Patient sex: M
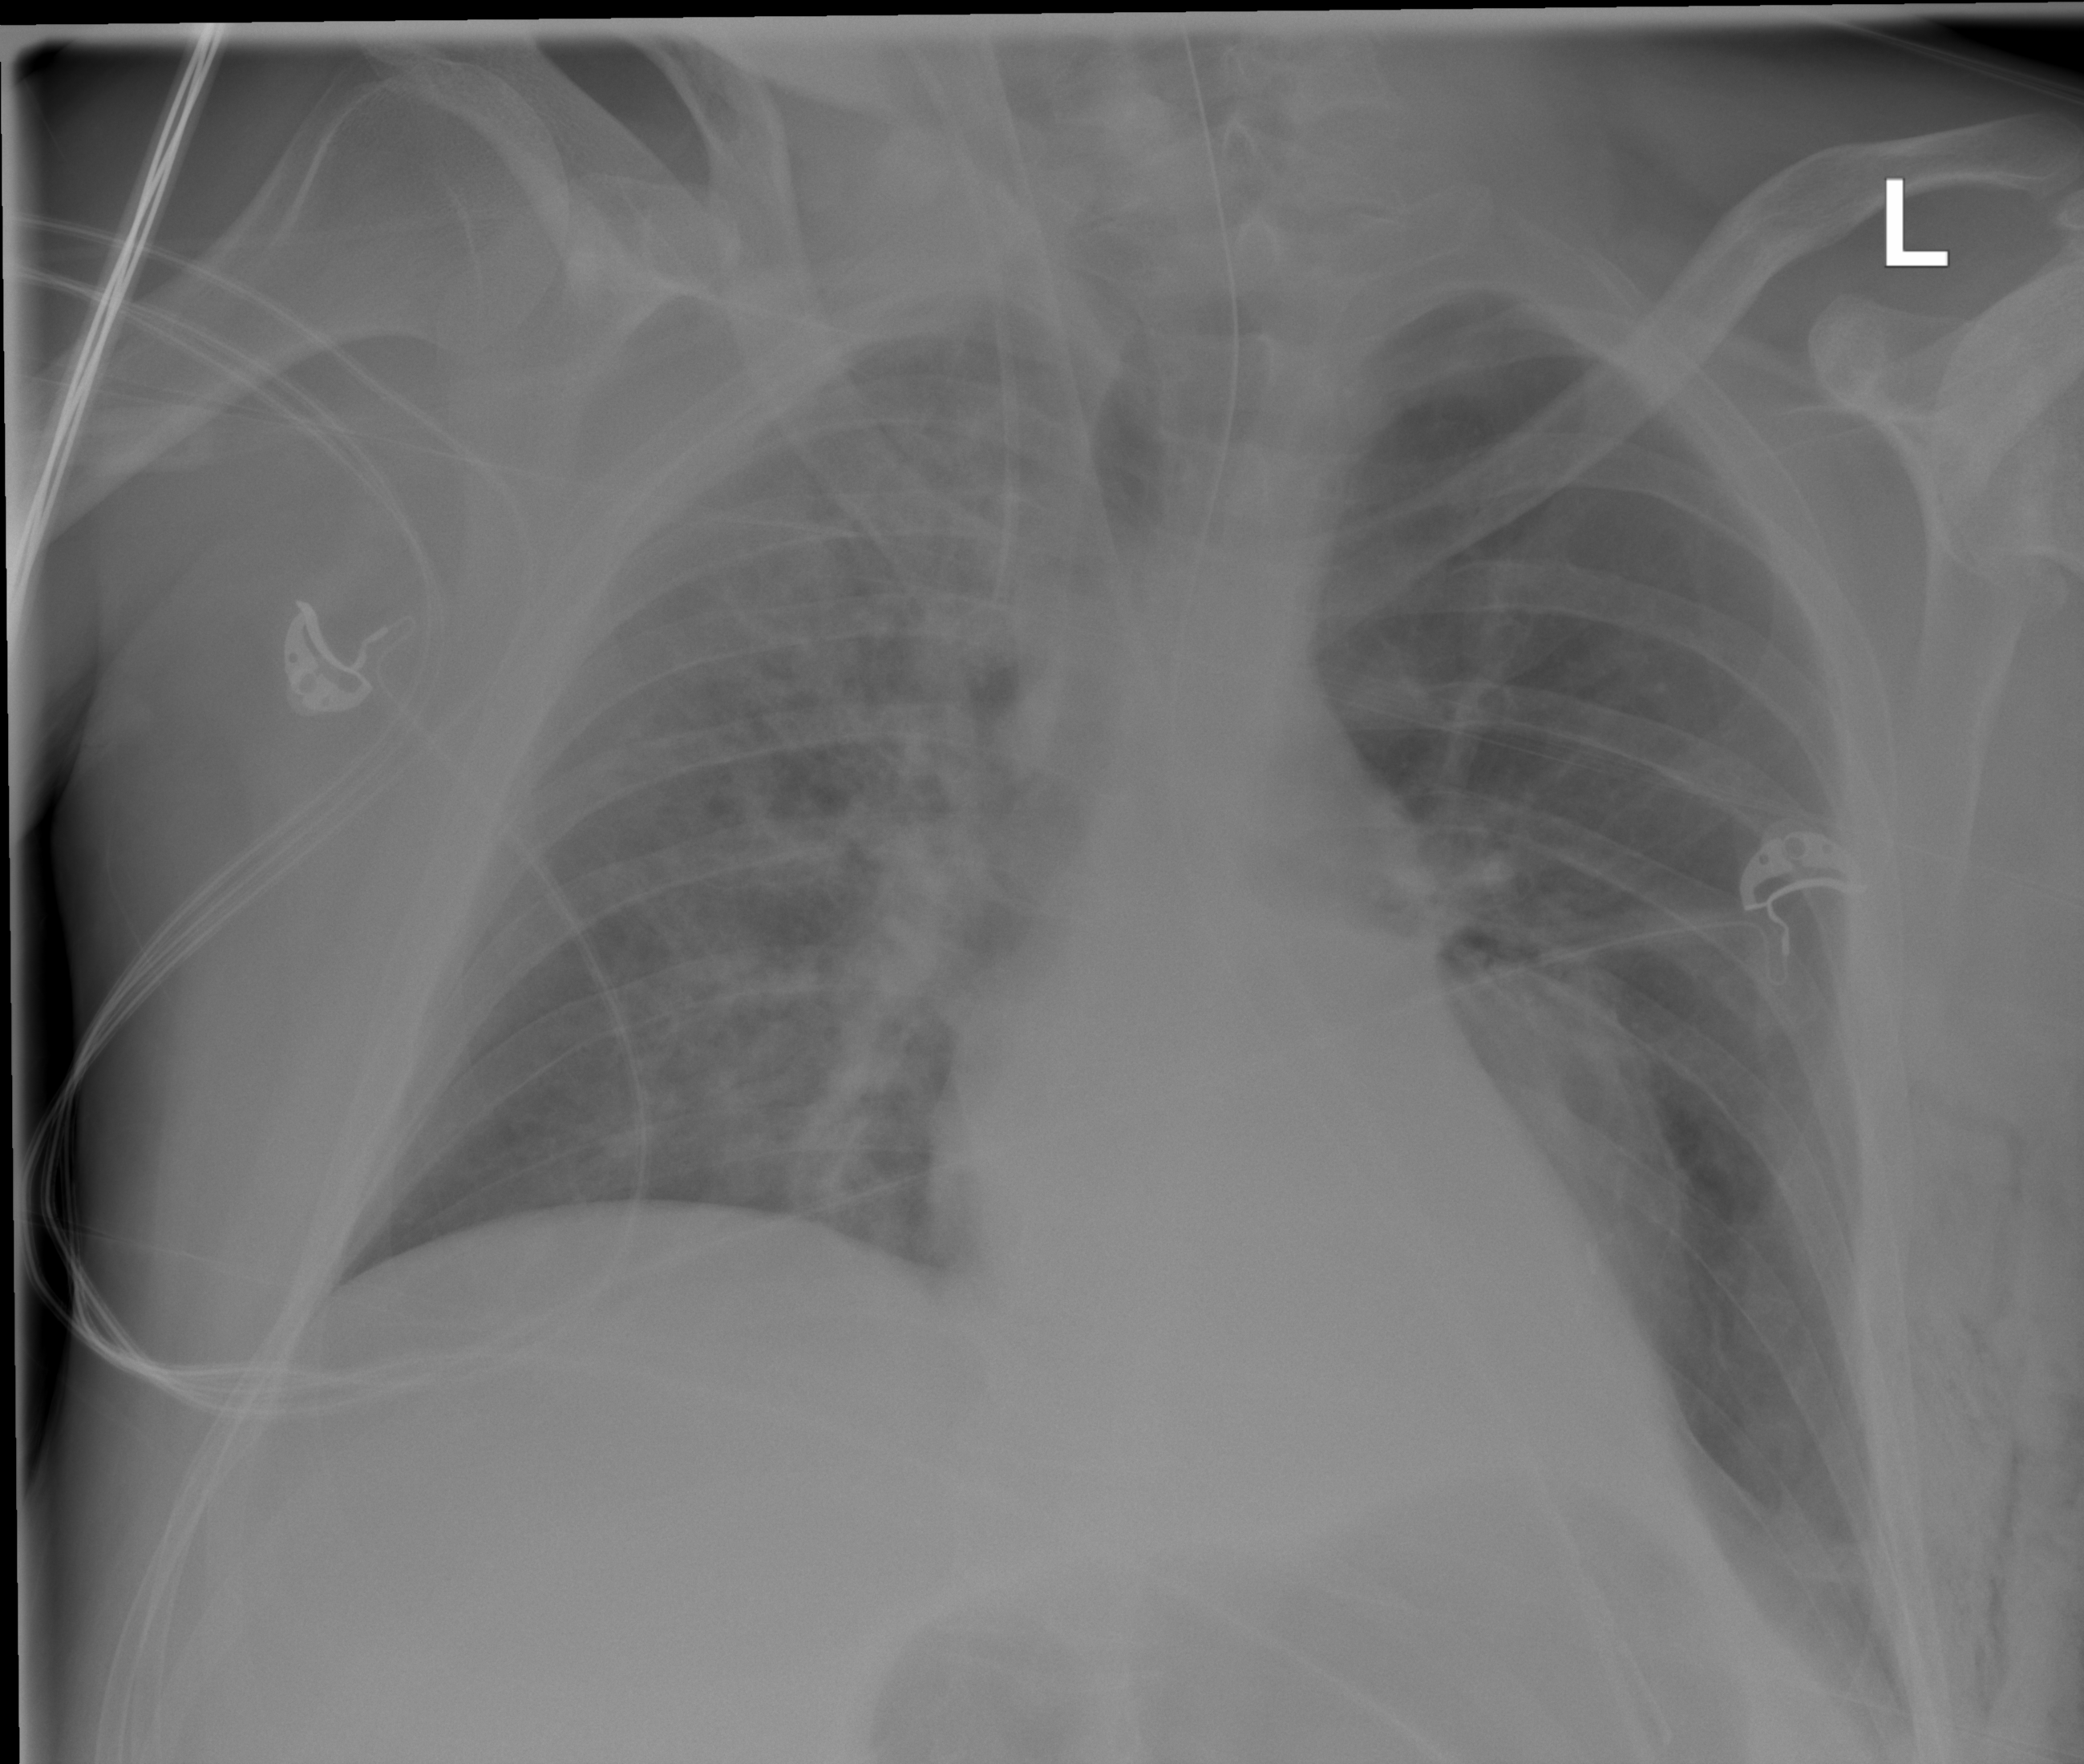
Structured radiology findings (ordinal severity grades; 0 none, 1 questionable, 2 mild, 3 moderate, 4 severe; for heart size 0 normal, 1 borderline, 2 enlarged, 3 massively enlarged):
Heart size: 0
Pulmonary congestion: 0
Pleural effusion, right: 0
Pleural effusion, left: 1
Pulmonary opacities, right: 3
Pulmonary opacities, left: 0
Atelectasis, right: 2
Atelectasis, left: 2